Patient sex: F
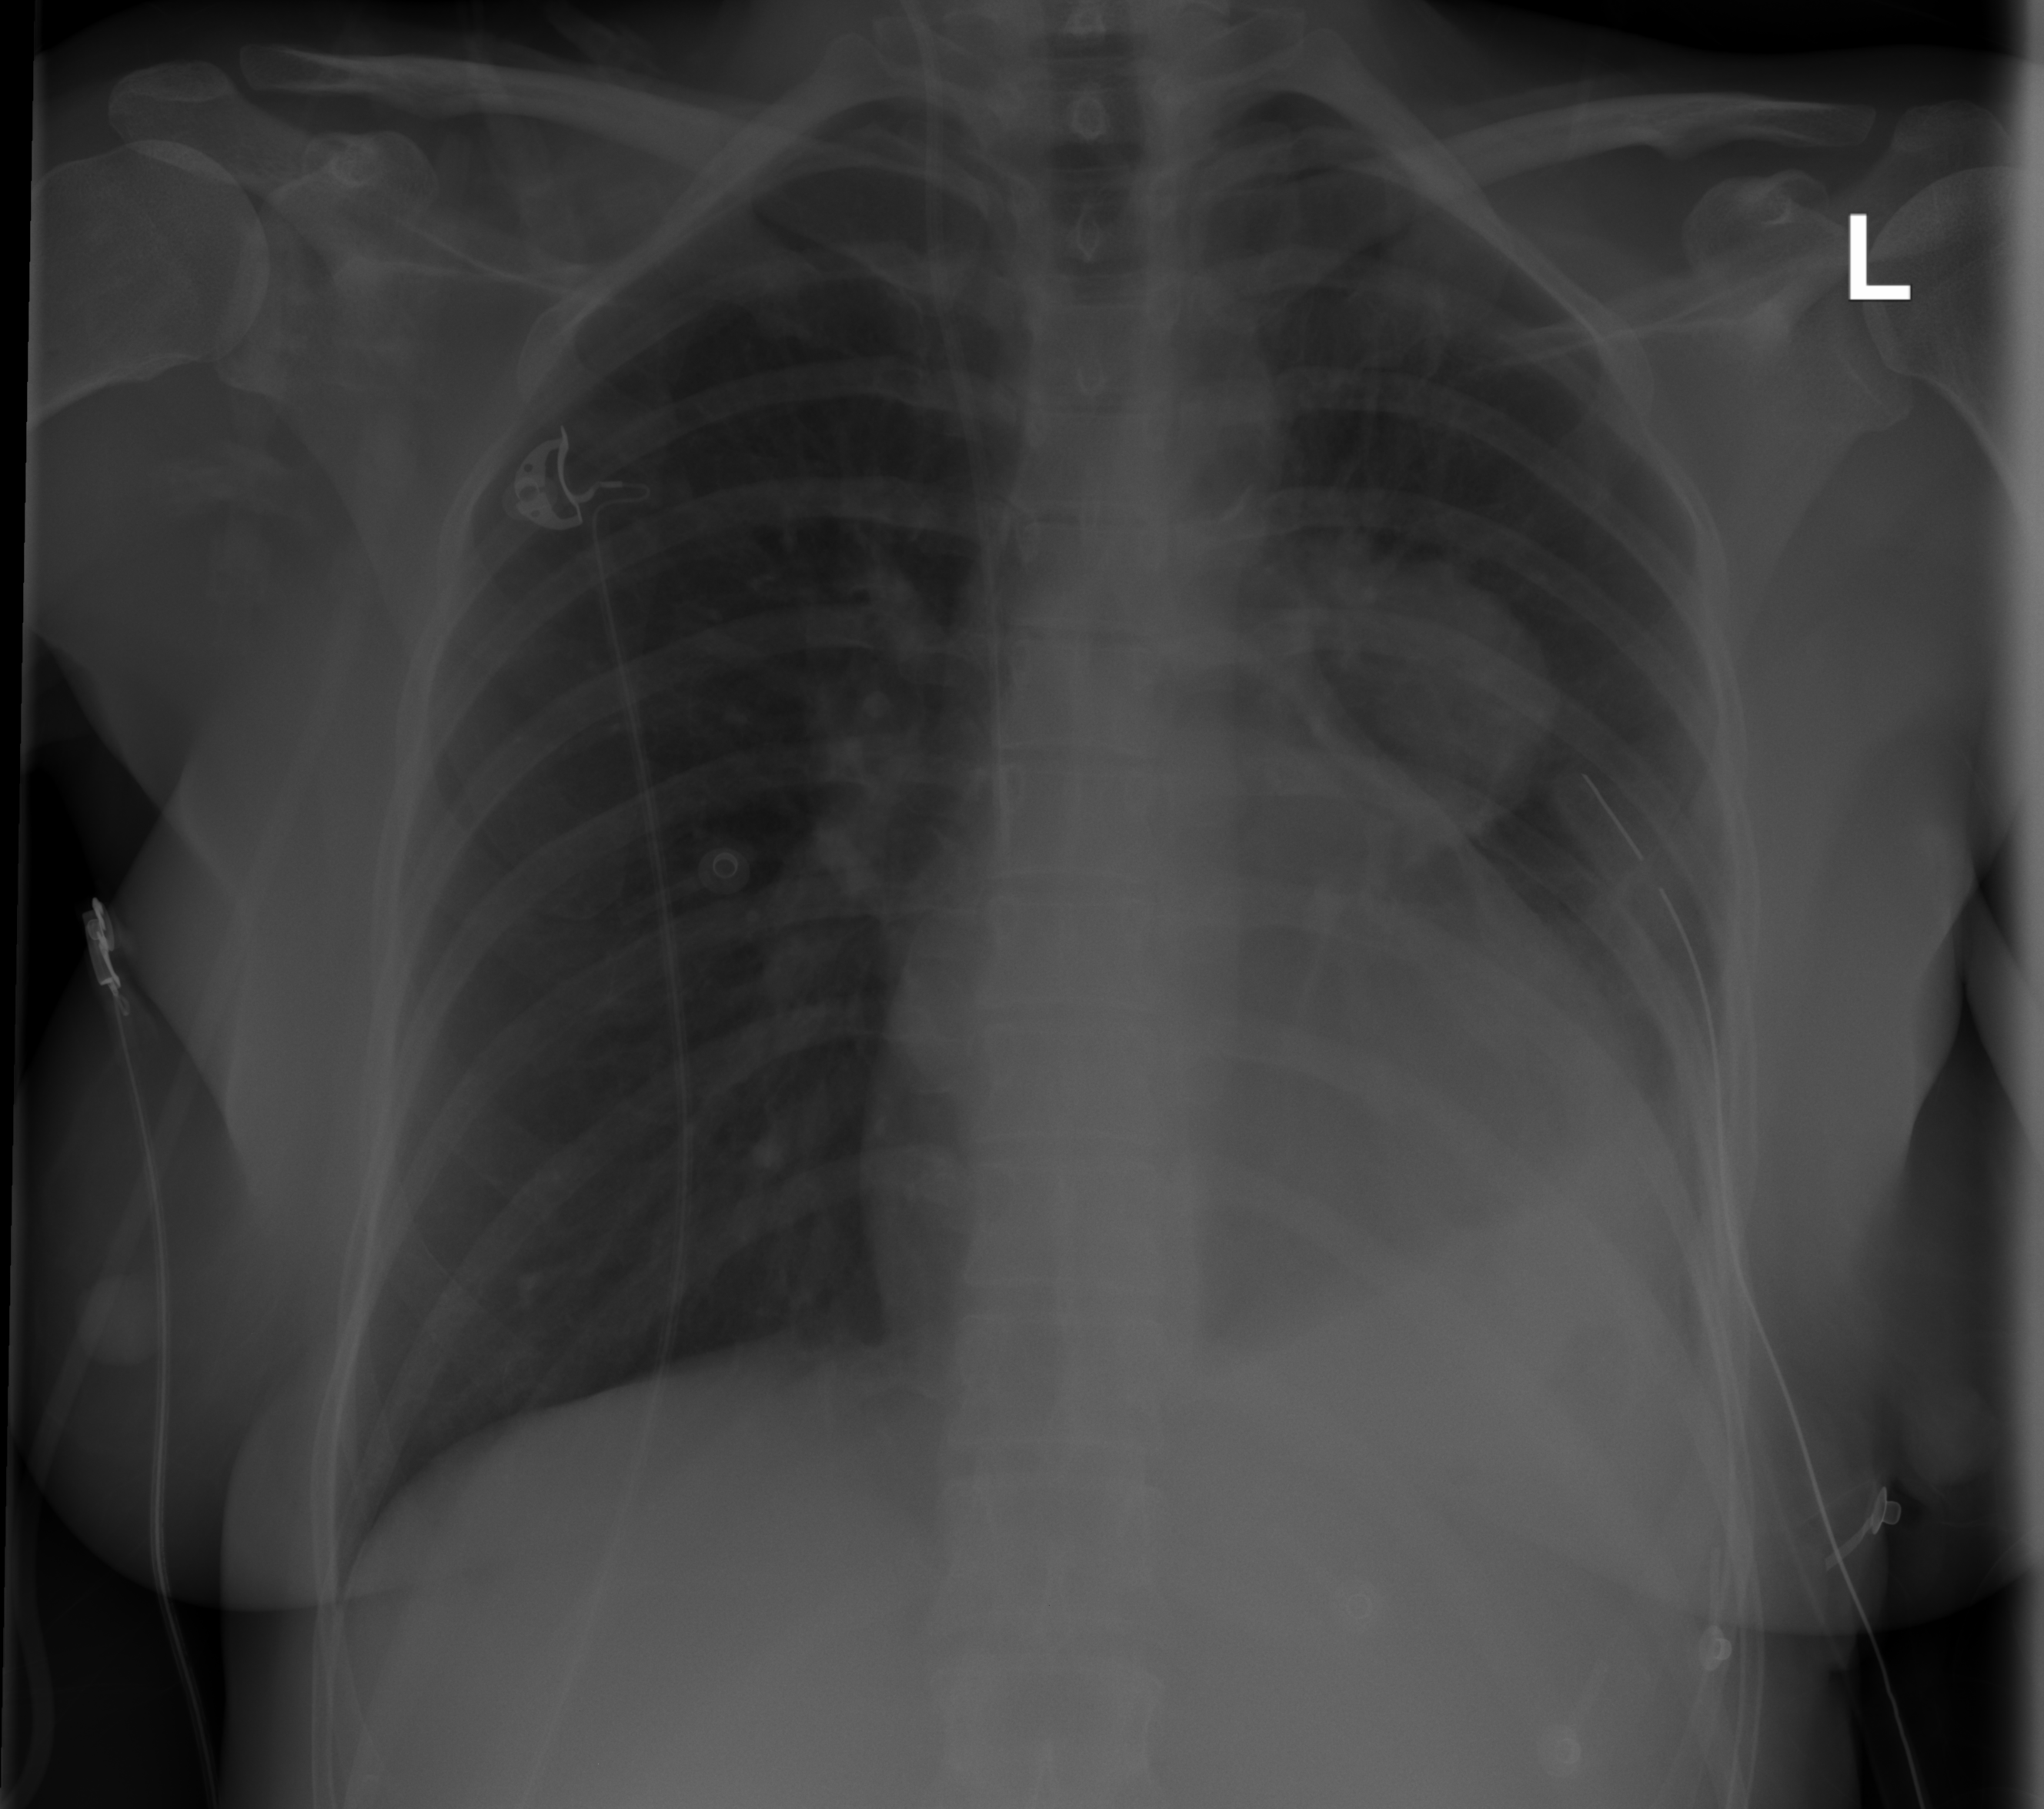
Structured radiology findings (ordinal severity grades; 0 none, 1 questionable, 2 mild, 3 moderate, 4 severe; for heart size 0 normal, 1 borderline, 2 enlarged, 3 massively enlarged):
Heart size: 0
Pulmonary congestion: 0
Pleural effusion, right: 0
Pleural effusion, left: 2
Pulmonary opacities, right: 0
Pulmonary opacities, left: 0
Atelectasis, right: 0
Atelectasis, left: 2